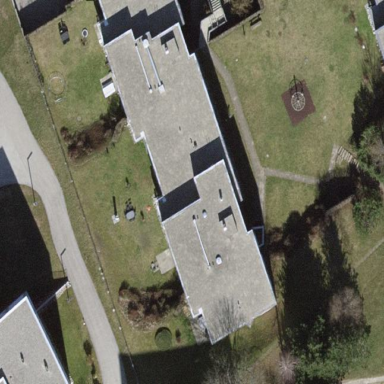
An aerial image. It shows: Apartment building with flat roof.